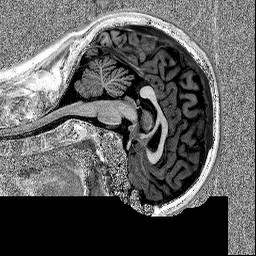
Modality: MP2RAGE
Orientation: sagittal
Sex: male